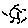
Label: sun